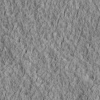
Atmospheric dust classification: not_dusty